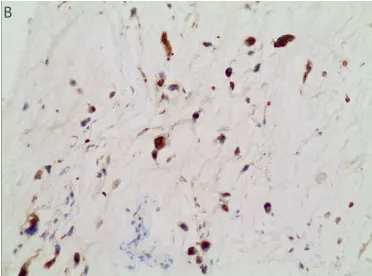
The immunohistochemical results of sarcoma component:. Tumor cells showed positive for Vimentin.
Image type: pathology (immunostaining)